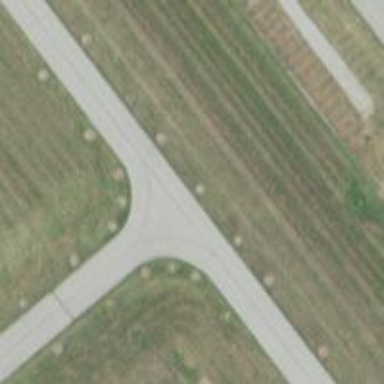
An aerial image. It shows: Image of taxiway at airport.